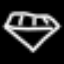
Label: diamond